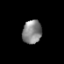
Tissue: prostate
Cell type: T cells
Senescence score: 0.6951
Nuclear area (px): 446
Mean DAPI intensity: 133.258